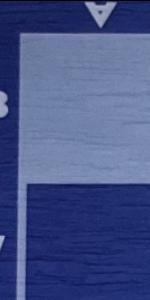
Label: Empty